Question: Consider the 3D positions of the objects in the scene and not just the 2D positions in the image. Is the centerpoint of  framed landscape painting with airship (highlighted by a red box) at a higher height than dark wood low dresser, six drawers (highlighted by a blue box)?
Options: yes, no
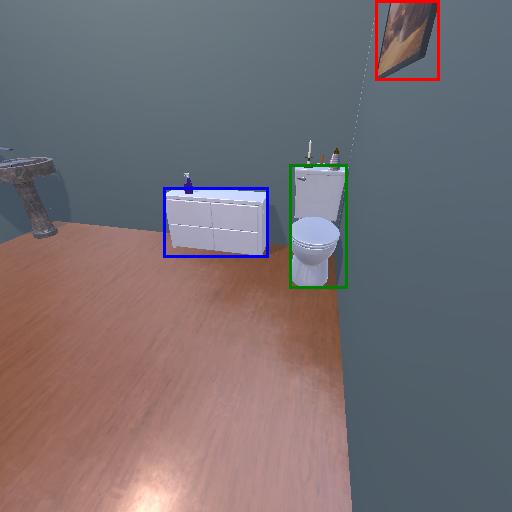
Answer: yes